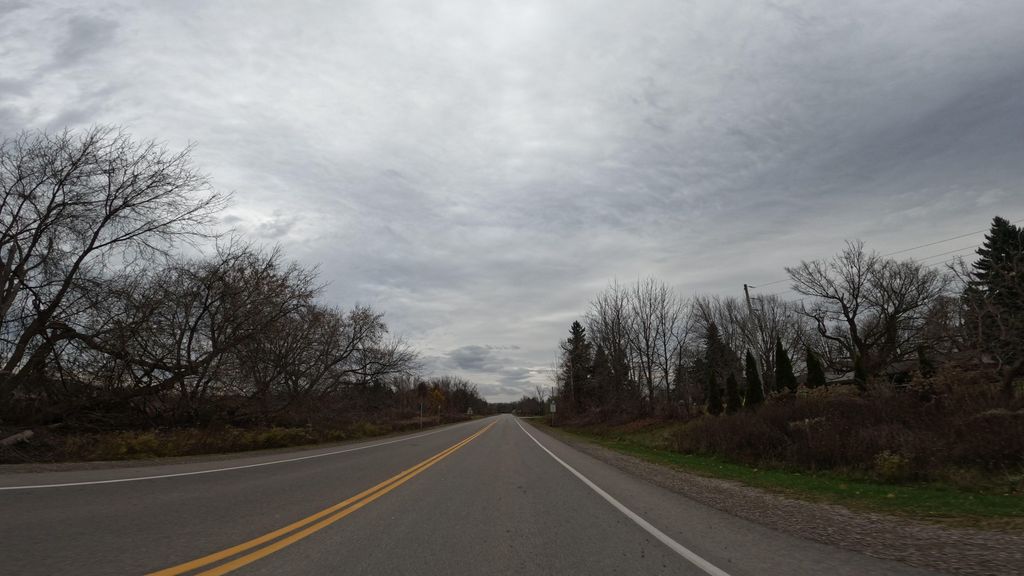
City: hamilton